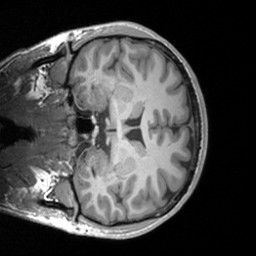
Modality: T1w
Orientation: coronal
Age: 20
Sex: male
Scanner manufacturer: siemens
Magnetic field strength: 3 T
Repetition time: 1.9 s
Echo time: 0.00226 s